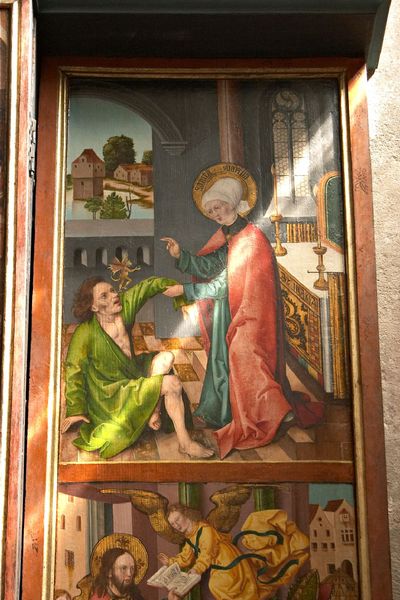
Titel: Martha-Altar in St. Lorenz
Künstler: Meister des Marthaaltars
Institution: Nürnberg, St. Lorenz
Schlagwörter: baum, flügel, gemälde, himmel, kopf, mann, umhang, wasser, bäume, grün, see, ufer, fenster, frau, geste, holz, licht, ausblick, haus, rot, rahmen, häuser, kirche, boden, mantel, gotik, turm, engel, bogen, kerze, kerzen, leuchter, geländer, stufen, krank, buch, burg, religion, dämon, altar, kerzenständer, gestus, prister, heiligenschein, jesus, hilfe, krankheit, leiden, teufel, heiliger, heilige, heilig, maria, biblisch, auferstehung, maßwerk, retabel, flügelaltar, besessen, caravaggio, tafelmalerei, altarflügel, christis, wasserburg, teufelsaustreibung, m,ann, heiige, besessener, suzene, huuuureee